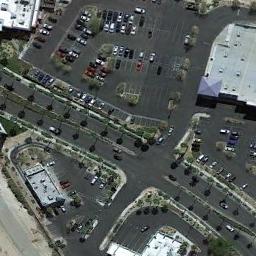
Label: parking_lot